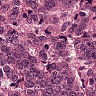
Metastatic tissue present: yes